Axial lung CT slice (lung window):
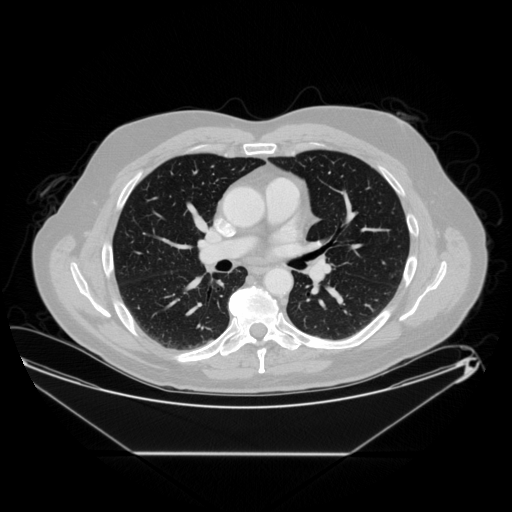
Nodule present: no